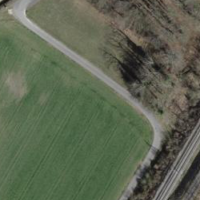
EUNIS habitat code: 24
Species observed at this site:
Dendrocopos major
Grus grus